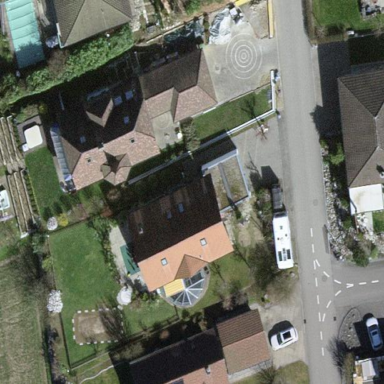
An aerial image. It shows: Detached building.